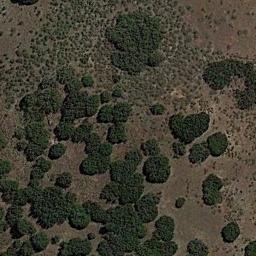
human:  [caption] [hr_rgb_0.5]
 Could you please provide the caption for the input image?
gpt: The chaparral is consist of some green bushes on the desert .

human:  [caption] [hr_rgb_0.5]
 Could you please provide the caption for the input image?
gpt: Some chaparrals of different kinds and sizes grow on the wasteland .

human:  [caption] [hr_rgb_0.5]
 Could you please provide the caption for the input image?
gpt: Chaparral is densely distributed on the sand .

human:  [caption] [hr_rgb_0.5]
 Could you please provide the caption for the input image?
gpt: There is a wood in this jungle .

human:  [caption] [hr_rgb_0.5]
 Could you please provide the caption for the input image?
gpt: The chaparral is denser below than above .